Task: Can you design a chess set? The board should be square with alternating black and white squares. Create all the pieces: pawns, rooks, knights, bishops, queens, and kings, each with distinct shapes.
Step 4826:
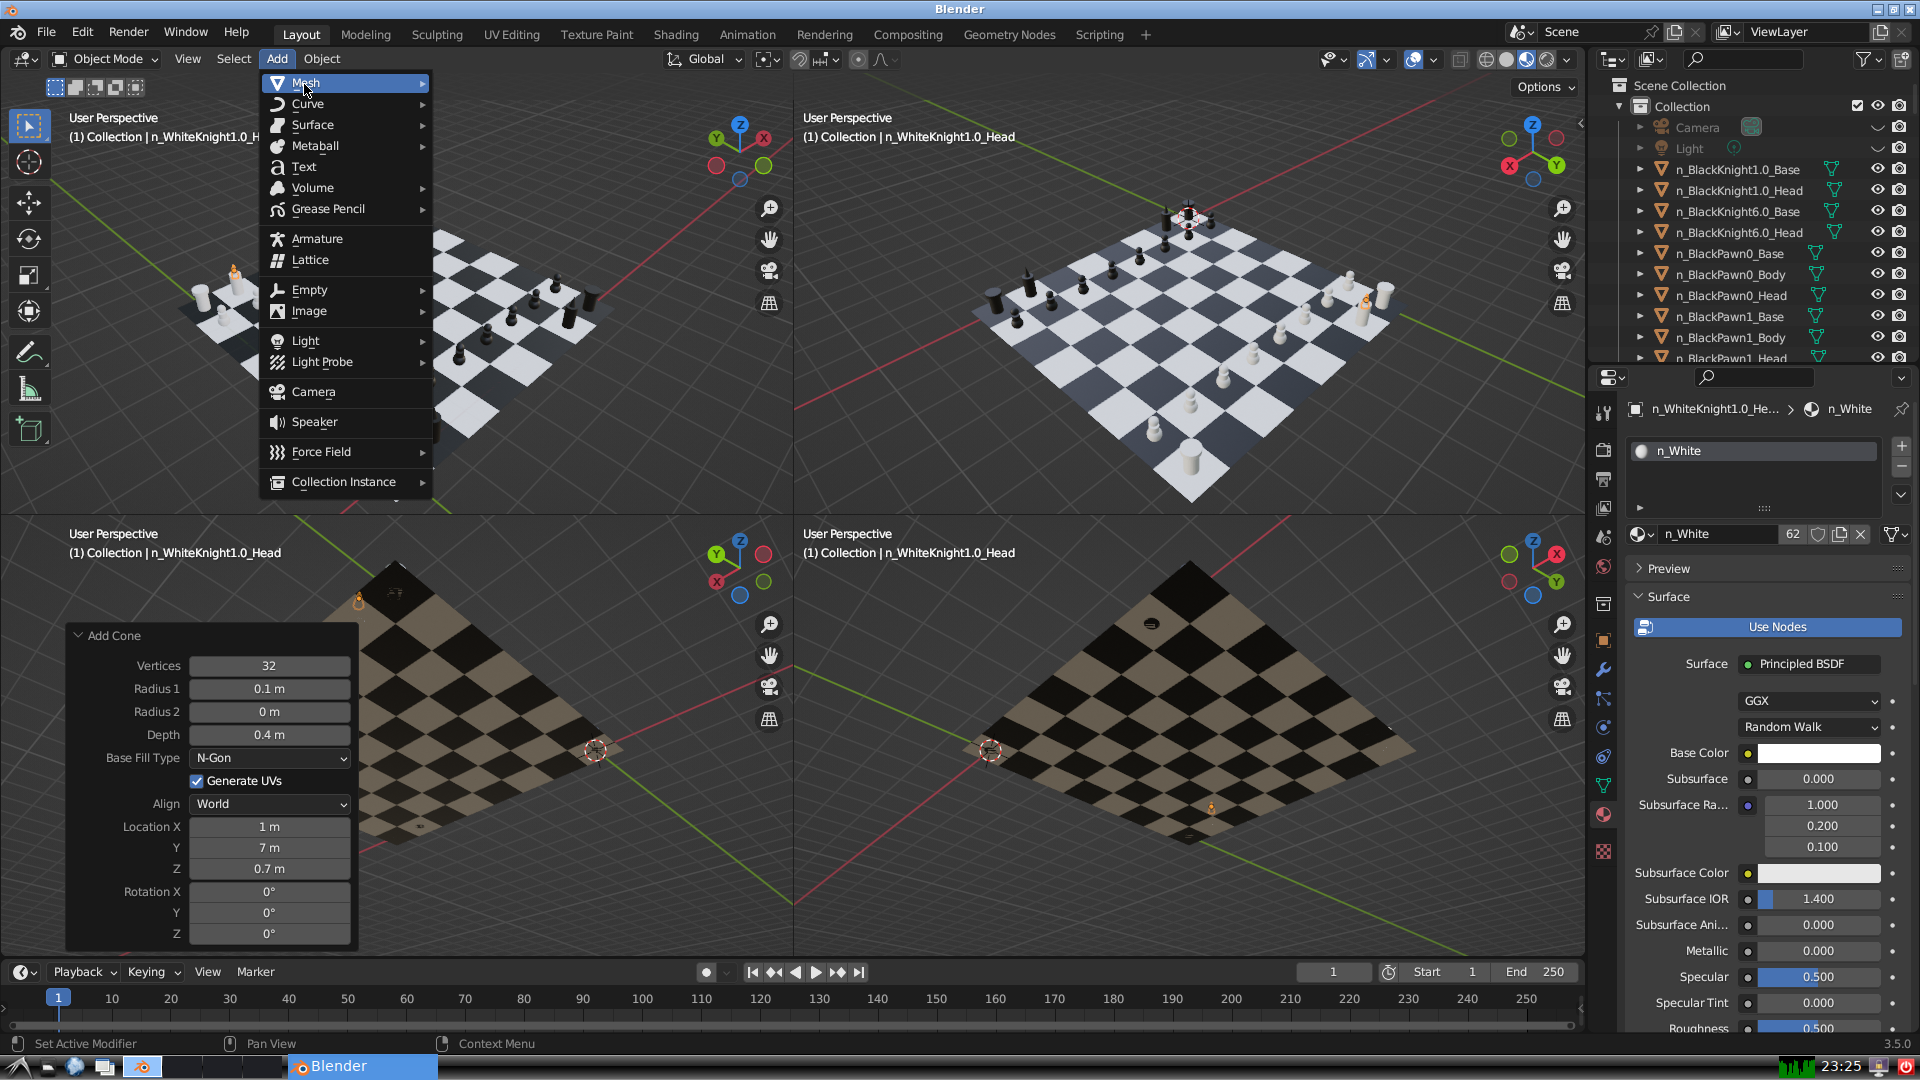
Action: {"mouse_move": [499, 187]}